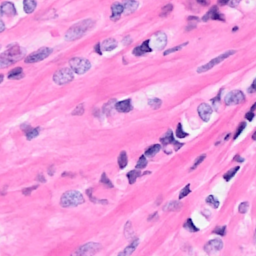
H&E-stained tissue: Breast